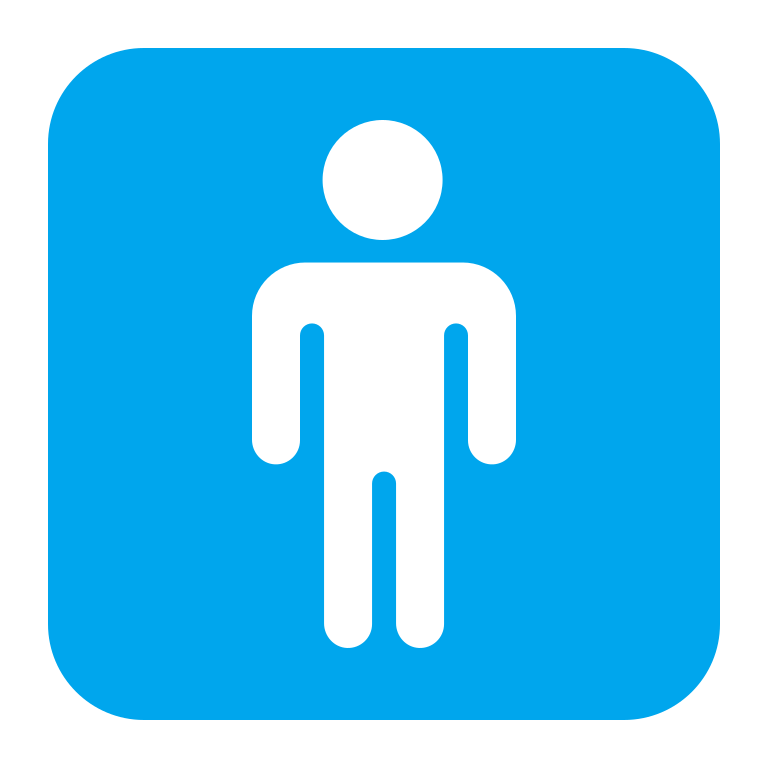
mens room flat